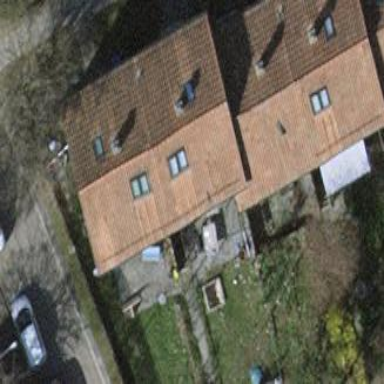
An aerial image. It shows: Beige house with gabled roof made of roof tiles in orangered color. The roof is oriented across the building.